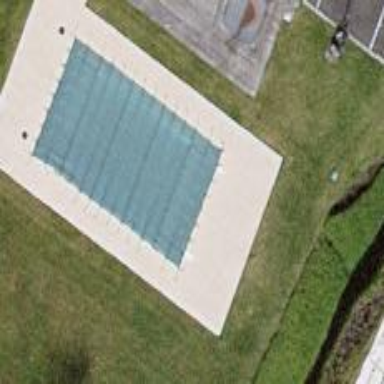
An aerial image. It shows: Swimming pool located in leisure land.